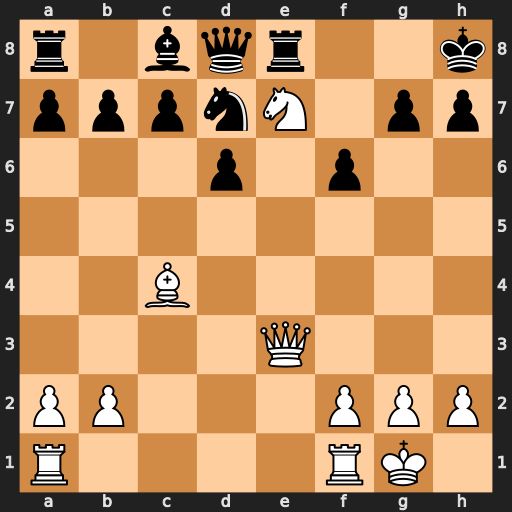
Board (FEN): r1bqr2k/pppnN1pp/3p1p2/8/2B5/4Q3/PP3PPP/R4RK1
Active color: w
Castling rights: -
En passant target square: -
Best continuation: Ng6+ hxg6 Qh3#